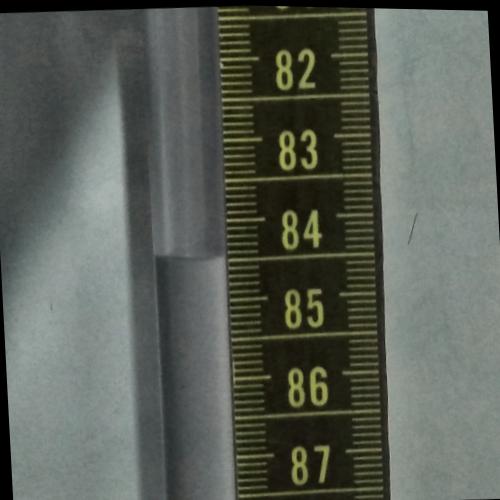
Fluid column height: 84.5 cm